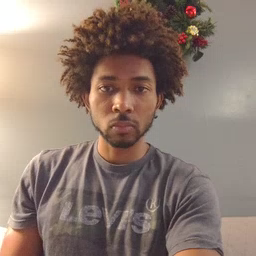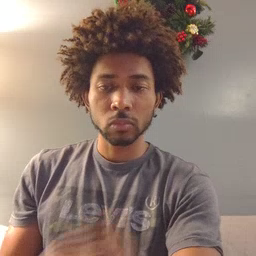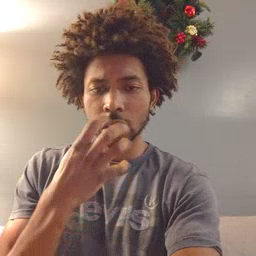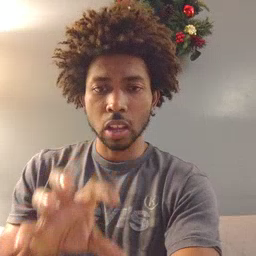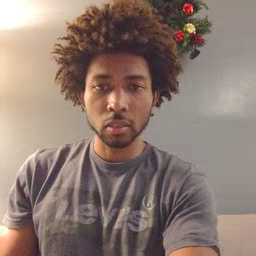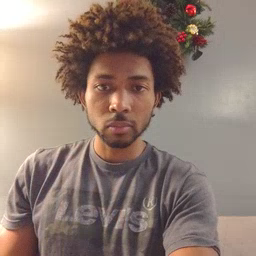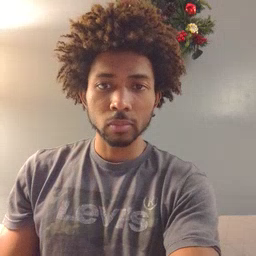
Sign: hot